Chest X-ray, PA view. Patient: 52 years old, sex F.
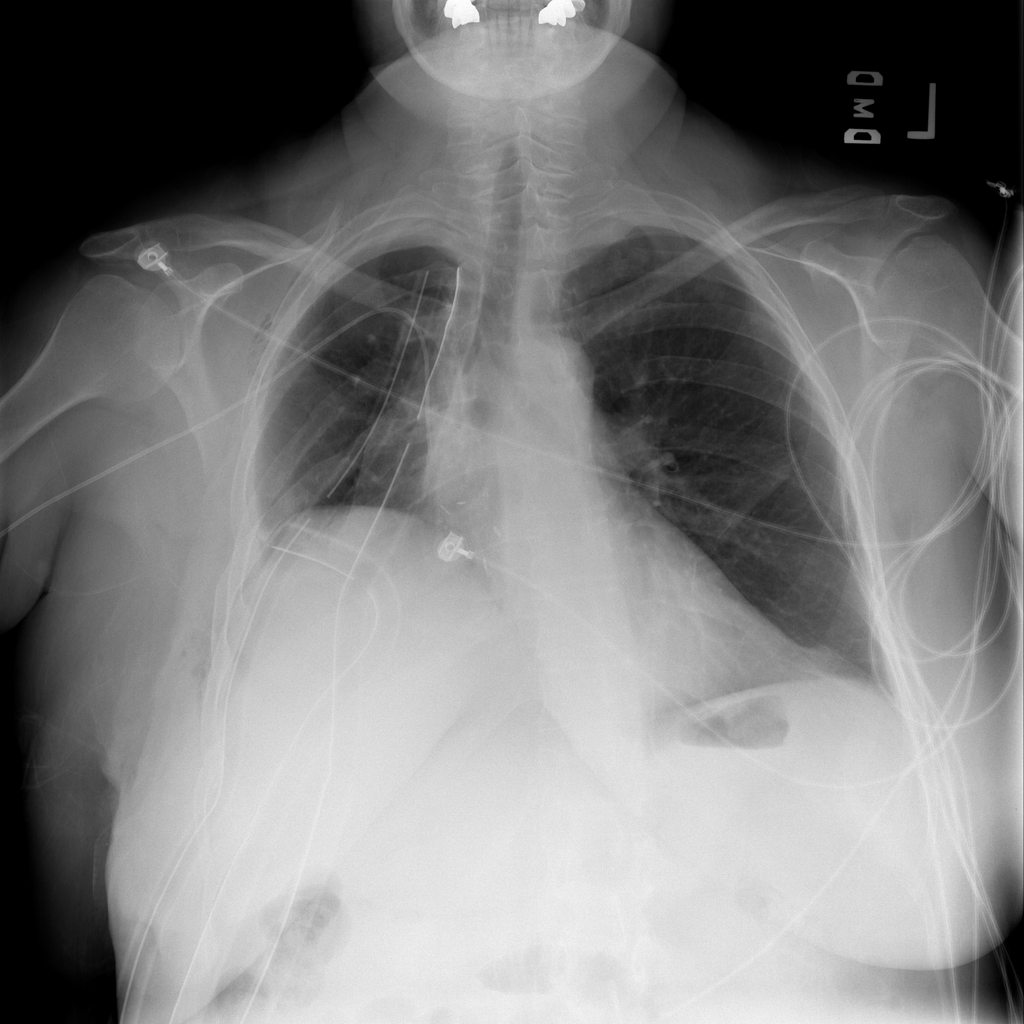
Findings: No Finding